Question: I'm writting an iOS-client for Microsoft SharePoint. My goal is to update a datetime field of a list item and get details on errors. I have a datetime field with custom server-side validation.
Here is a request to /_vti_bin/Lists.asmx:
'''
<?xml version="1.0" encoding="utf-8"?>
<soap:Envelope xmlns:xsi="http://www.w3.org/2001/XMLSchema-instance"
xmlns:xsd="http://www.w3.org/2001/XMLSchema" xmlns:soap="http://schemas.xmlsoap.org/soap/envelope/">
<soap:Body>
<UpdateListItems xmlns="http://schemas.microsoft.com/sharepoint/soap/">
<listName>{405FFE91-946E-4B2F-861E-DDB24F1629F2}</listName>
<updates>
<Batch OnError="Continue" ListVersion="1">
<Method ID="1" Cmd="Update">
<Field Name="ID">1</Field>
<Field Name="DateTime_x0020_E">2000-08-08 07:00:00 +0000</Field>
</Method>
</Batch>
</updates>
</UpdateListItems>
</soap:Body>
</soap:Envelope>
'''
Here is a response:
'''
?xml version="1.0" encoding="utf-8"?>
<soap:Envelope
xmlns:soap="http://schemas.xmlsoap.org/soap/envelope/"
xmlns:xsi="http://www.w3.org/2001/XMLSchema-instance"
xmlns:xsd="http://www.w3.org/2001/XMLSchema">
<soap:Body>
<UpdateListItemsResponse
xmlns="http://schemas.microsoft.com/sharepoint/soap/">
<UpdateListItemsResult>
<Results>
<Result ID="1,Update">
<ErrorCode>0x8102001c</ErrorCode>
<ErrorText>Invalid date/time value.
A date/time field contains invalid data. Please check the value and try again.</ErrorText>
<z:row ows_ContentTypeId="0x0100D3AA6E2413CF1645A9101D3421B797AE" ows_Title="test of time" ows_DateTi... skipped...
'''
This response doesn't say anything about valid range of this field. However, when I try to set invalid date at SharePoint site, I get proper error:

how to get details on error using SharePoint SOAP service?
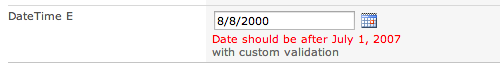
Answer: I've found out where is my mistake. The field is date-only, so probably SharePoint doesn't accept value as '2000-08-08 07:00:00 +0000'. When I send date only:
'''
<Field Name="DateTime_x0020_E">1995-08-08</Field>
'''
I get the proper error text:
'''
<Result ID="1,Update">
<ErrorCode>0x810200c5</ErrorCode>
<ErrorText>[DateTime E] - [Date should be after July 1, 2007]</ErrorText>
...
</Result>
'''